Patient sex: M
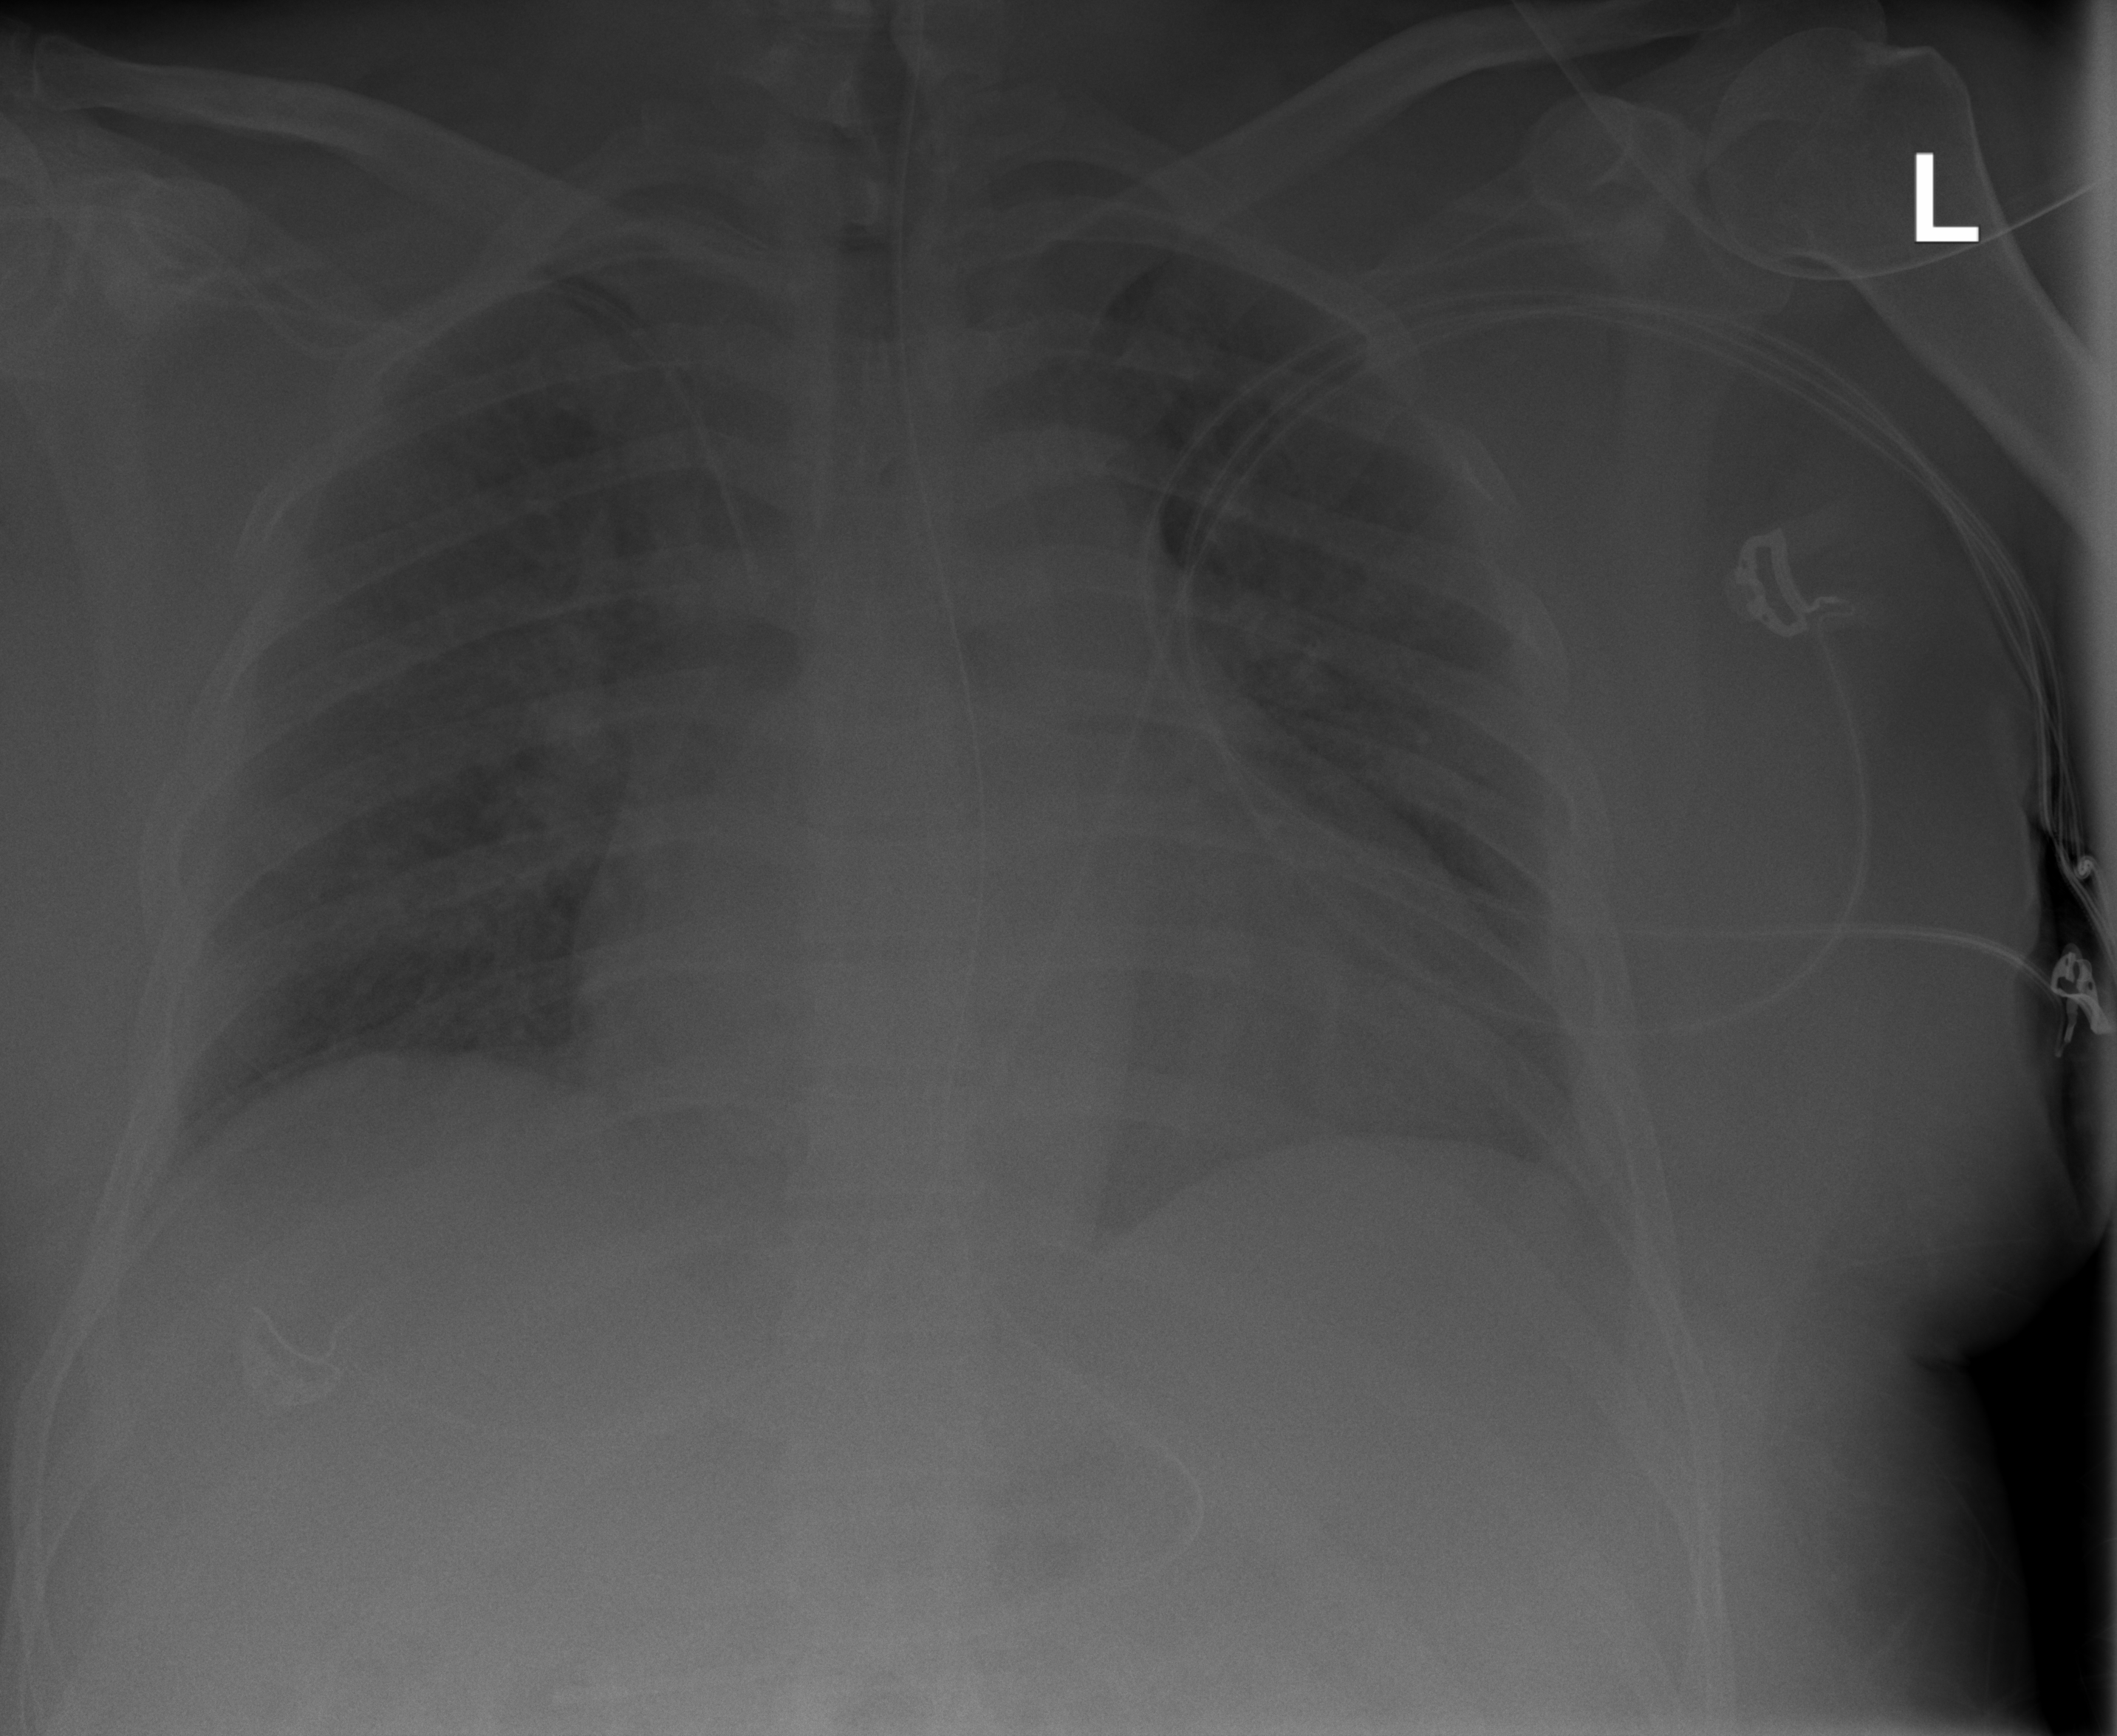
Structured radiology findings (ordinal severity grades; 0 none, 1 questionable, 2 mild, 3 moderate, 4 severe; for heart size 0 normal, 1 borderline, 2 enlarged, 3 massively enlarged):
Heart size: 2
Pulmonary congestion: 2
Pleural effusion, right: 0
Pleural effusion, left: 1
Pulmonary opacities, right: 1
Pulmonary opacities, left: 1
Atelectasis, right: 0
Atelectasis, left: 0